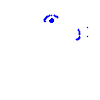
Particle: pion